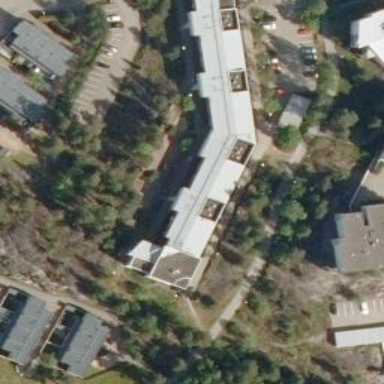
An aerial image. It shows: Footway that passes through building tunnel.